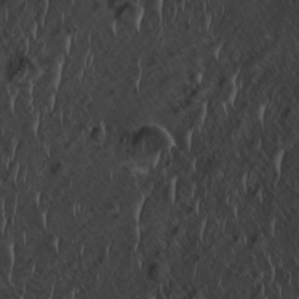
Label: non_frost